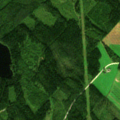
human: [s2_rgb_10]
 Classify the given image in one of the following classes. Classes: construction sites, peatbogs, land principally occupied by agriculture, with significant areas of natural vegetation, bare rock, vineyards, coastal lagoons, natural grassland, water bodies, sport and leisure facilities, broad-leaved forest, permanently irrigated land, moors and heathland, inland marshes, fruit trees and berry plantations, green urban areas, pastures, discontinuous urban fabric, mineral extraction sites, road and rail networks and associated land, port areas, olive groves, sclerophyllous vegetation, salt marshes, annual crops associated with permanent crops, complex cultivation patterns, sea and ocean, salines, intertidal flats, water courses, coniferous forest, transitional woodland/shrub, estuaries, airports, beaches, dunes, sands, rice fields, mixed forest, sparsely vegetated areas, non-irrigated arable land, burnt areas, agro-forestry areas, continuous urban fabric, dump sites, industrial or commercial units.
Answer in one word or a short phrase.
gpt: non-irrigated arable land, coniferous forest, mixed forest, transitional woodland/shrub